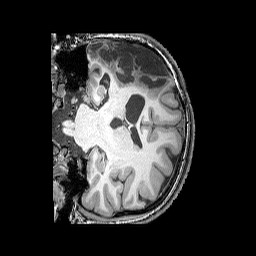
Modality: T1w
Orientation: coronal
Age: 27
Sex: female
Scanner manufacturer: siemens
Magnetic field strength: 3 T
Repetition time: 2.25 s
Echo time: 0.00411 s